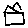
Label: house